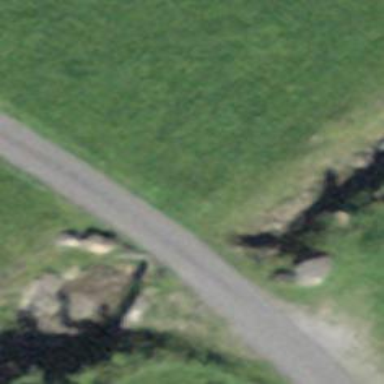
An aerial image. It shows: Culvert tunnel.